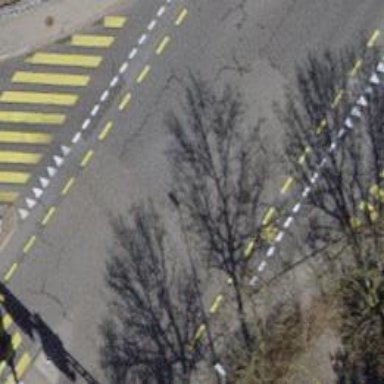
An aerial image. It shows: Asphalt road with primary link designation.